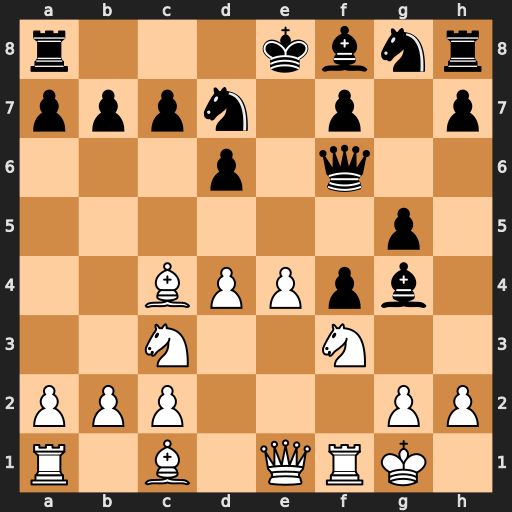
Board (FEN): r3kbnr/pppn1p1p/3p1q2/6p1/2BPPpb1/2N2N2/PPP3PP/R1B1QRK1
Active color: w
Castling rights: kq
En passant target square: -
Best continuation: Nd5